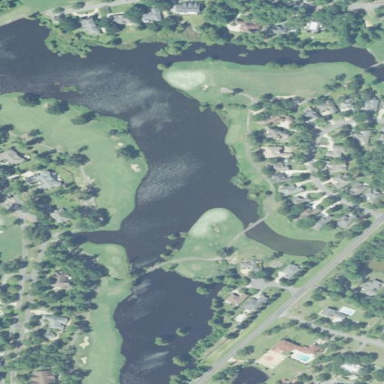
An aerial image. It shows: Picturesque scene of golf course with lateral water hazard.